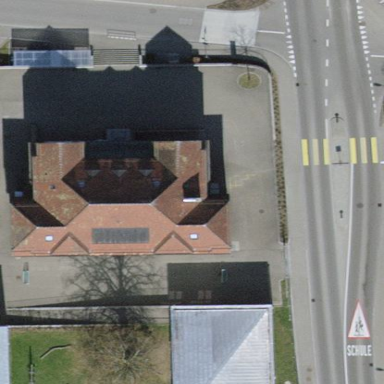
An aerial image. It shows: School building.